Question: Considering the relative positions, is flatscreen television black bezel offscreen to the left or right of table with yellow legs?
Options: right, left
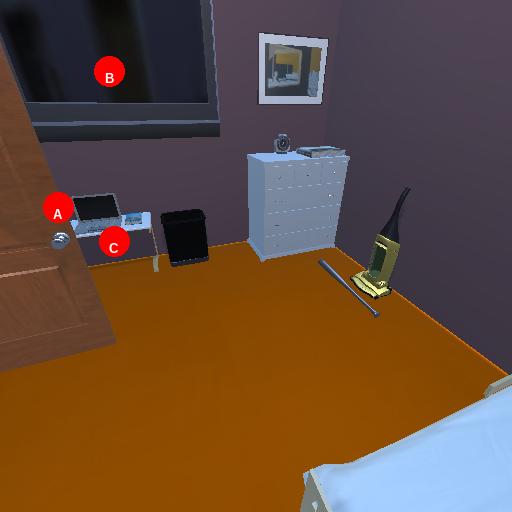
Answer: right